Group 1:
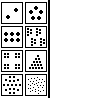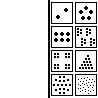
Group 2:
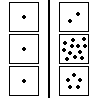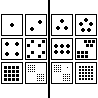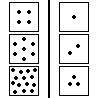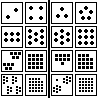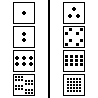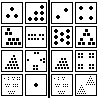
Rule separating the two groups: "No panels vs. dots" or "dots vs. no panels" vs. other dots Bongard Problem.
Concepts: disjunction logical, or
Author: Aaron David Fairbanks